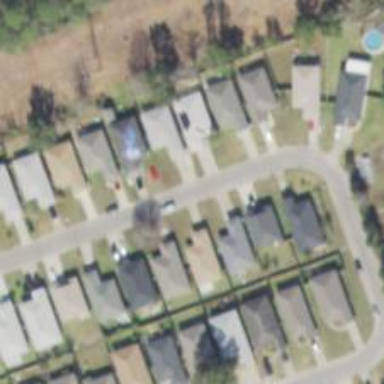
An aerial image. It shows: Driveway.